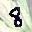
Label: 8